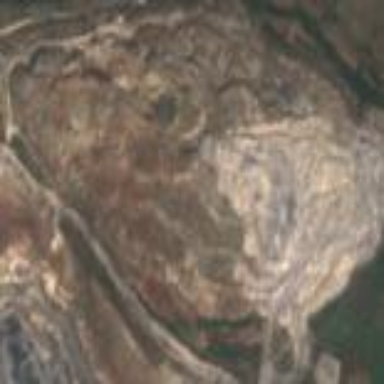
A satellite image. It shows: Spoil heap created by human activity.